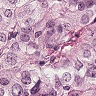
Metastatic tissue present: yes